Field crop: maize
Growth stage: 2
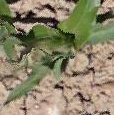
Species: maize